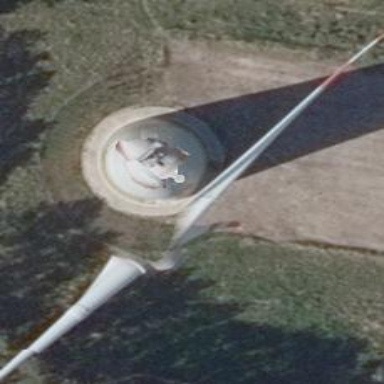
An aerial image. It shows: Wind turbine generator that utilizes wind as its source for generating electricity. It is of the horizontal axis type.